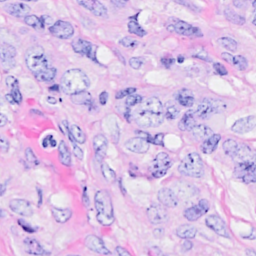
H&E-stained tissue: Breast